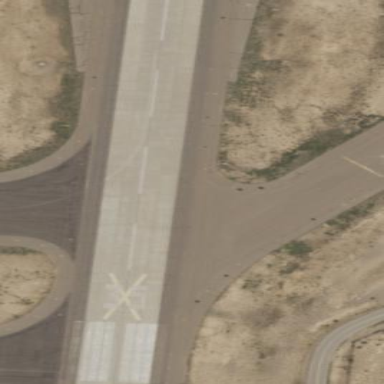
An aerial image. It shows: Apron at the airport with concrete and asphalt surface.